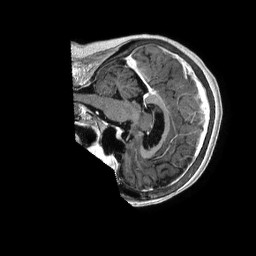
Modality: T1w
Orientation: sagittal
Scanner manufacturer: philips
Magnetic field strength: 1.5 T
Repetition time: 0.008437 s
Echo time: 0.003881 s